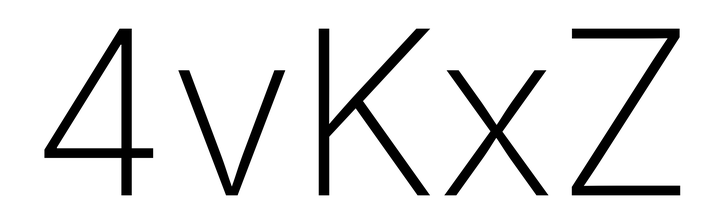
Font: Inter_ExtraLight